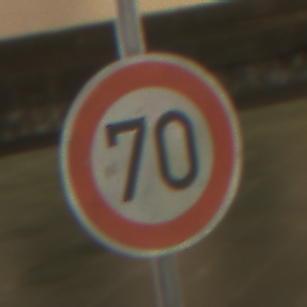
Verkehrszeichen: Geschwindigkeit70
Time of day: Night
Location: Outdoor (Urban)
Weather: PartlyCloudy
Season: NotSpecified
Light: Artificial